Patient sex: F
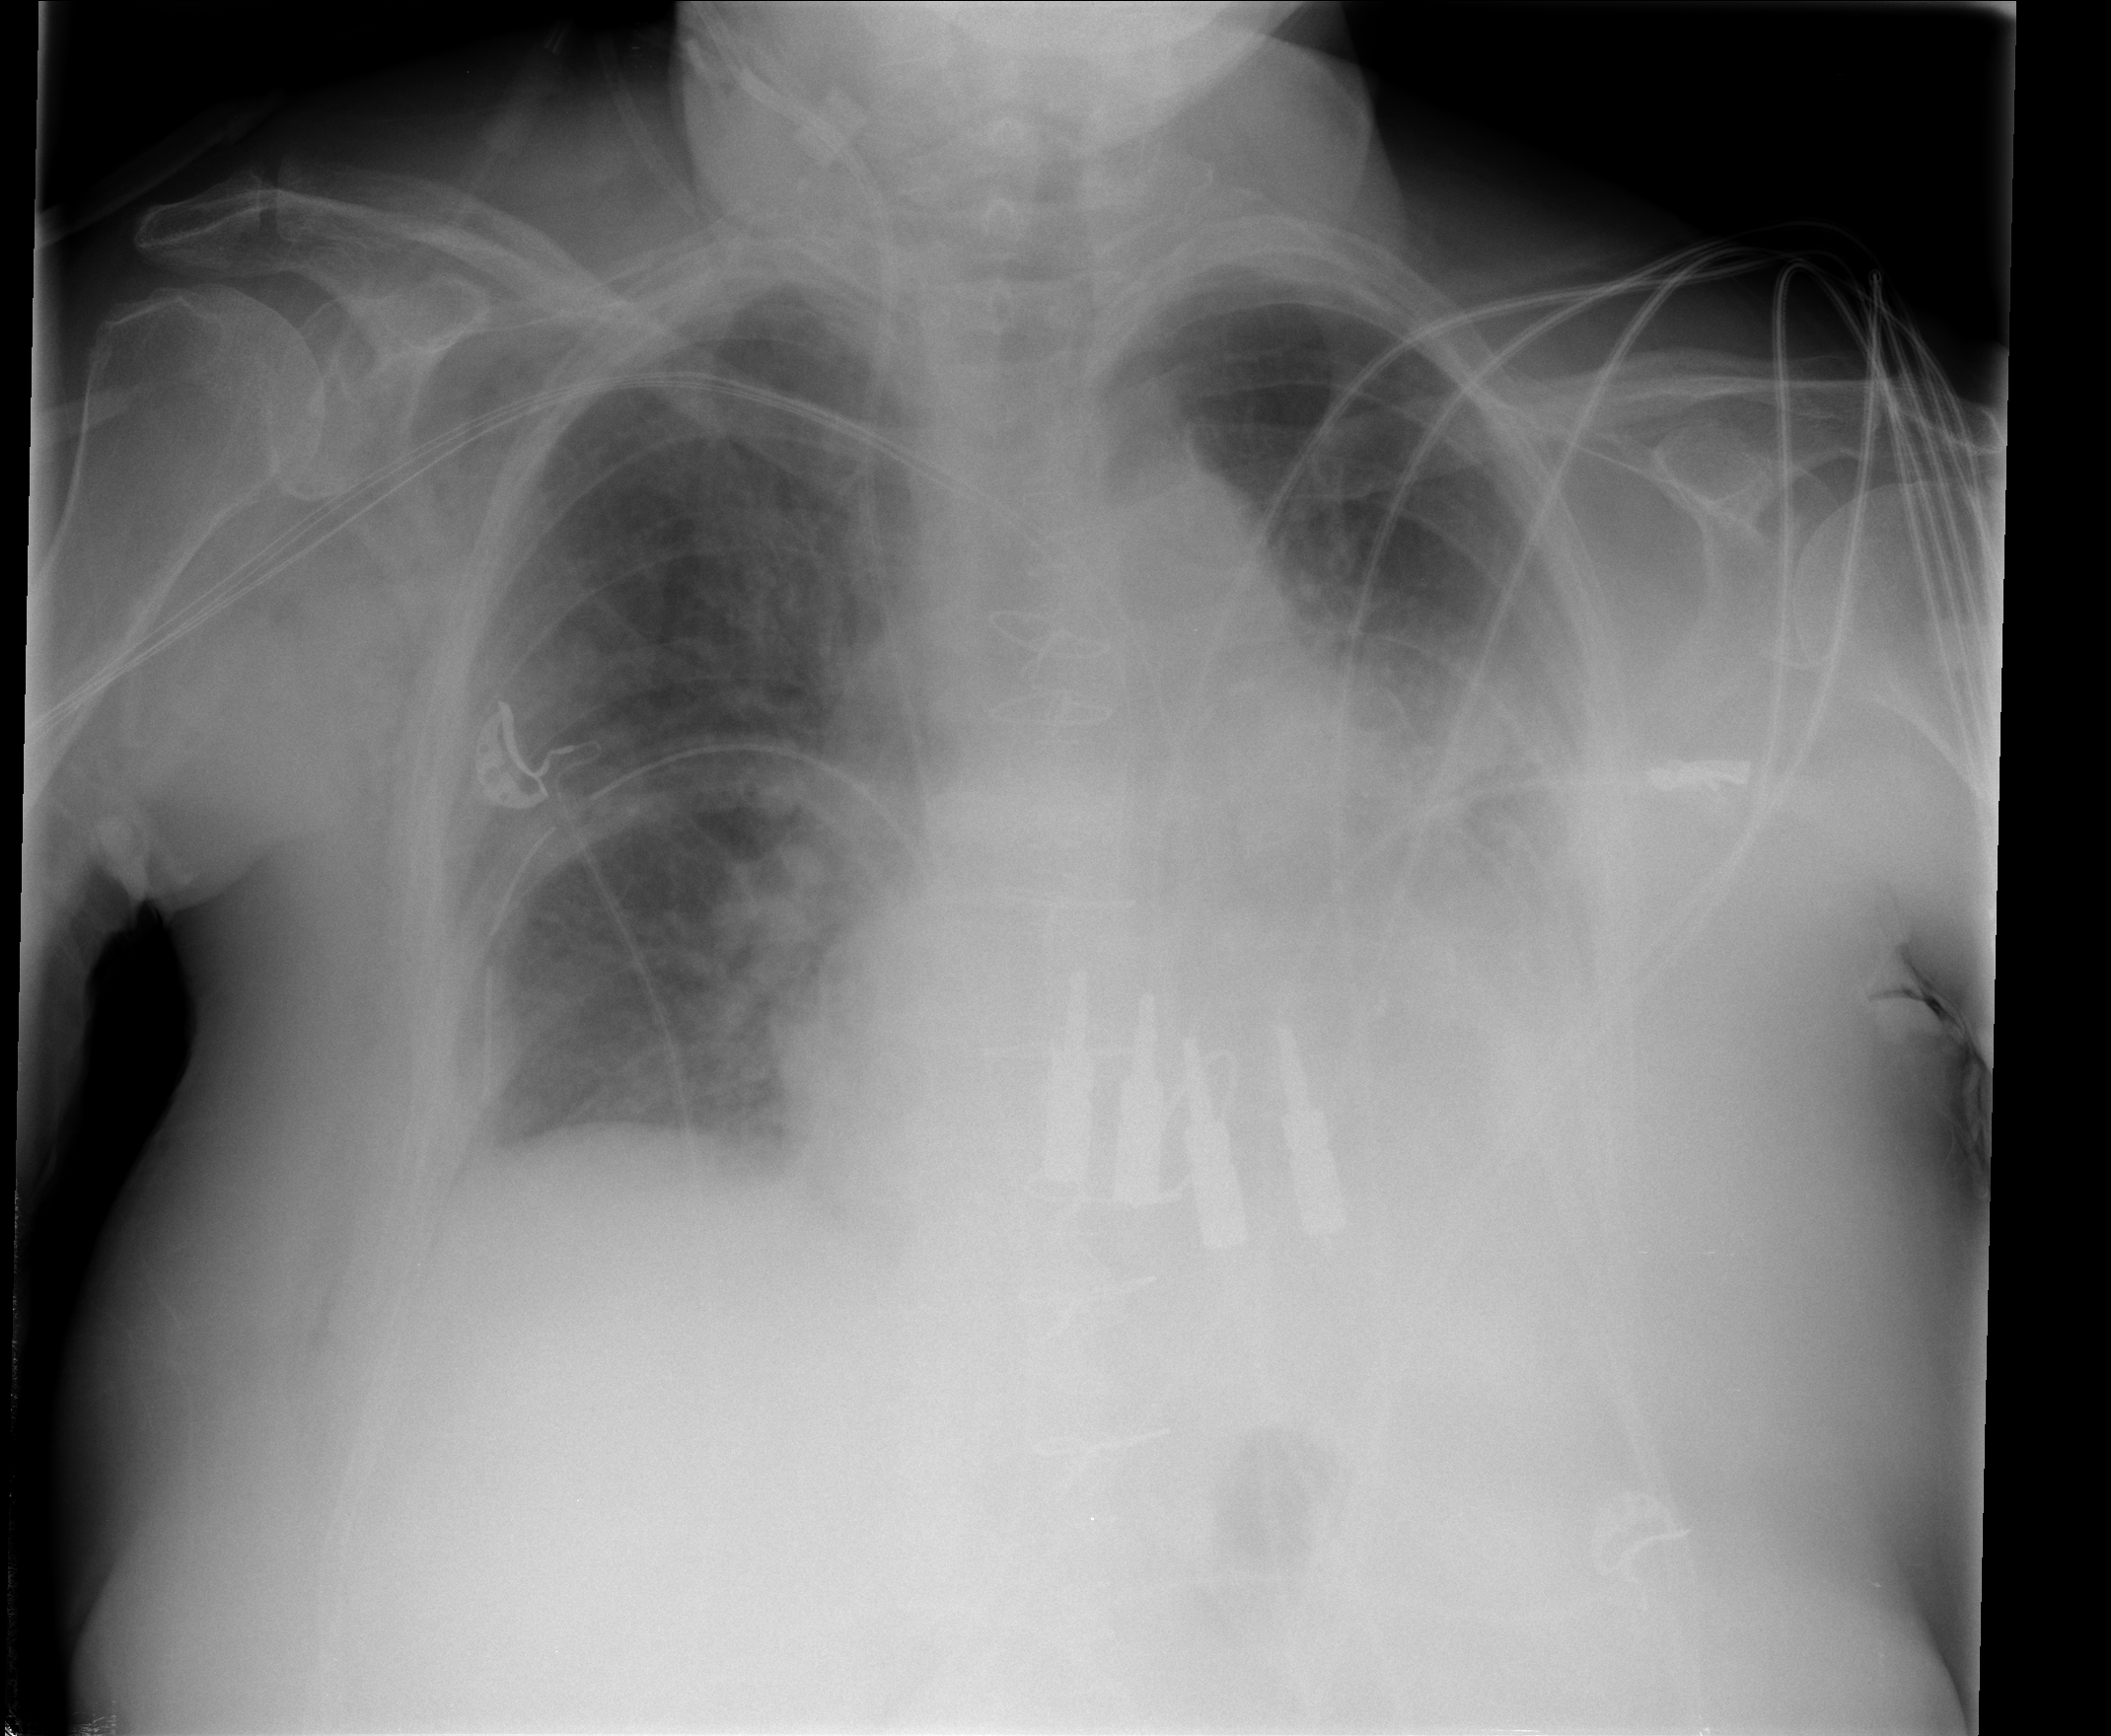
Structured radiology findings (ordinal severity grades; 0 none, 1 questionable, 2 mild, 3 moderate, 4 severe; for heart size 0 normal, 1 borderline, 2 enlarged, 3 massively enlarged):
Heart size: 2
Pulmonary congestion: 2
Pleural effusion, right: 1
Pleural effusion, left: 2
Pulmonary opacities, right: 1
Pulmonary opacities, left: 2
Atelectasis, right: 1
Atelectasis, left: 2